Question: I'm trying to use QScintilla 2.8.3 along side Qt5.3 to make a small text editor but I'm having a problem with folding.
As you can see here:

the end of the folding block does not corespond with the closing bracket.
This is how I'm setting up the lexer and folding:
'''
cpplexer->setDefaultFont( font );
cpplexer->setFoldAtElse( true );
cpplexer->setFoldComments( true );
cpplexer->setFoldCompact( true );
cpplexer->setFoldPreprocessor( true );
editor->setLexer( cpplexer );
editor->setFolding( QsciScintilla::BoxedTreeFoldStyle );
'''
Is it possible to have the block end on the same line as the closing bracket? Is there a flag for this or do I need to change something in QScintilla's source ?
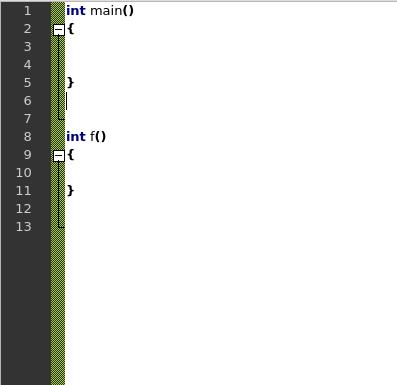
Answer: You just set the <URL> to true, the documentation says:
> virtual void QsciLexerPostScript::setFoldCompact( bool fold ) [virtual, slot]If fold is true then trailing blank lines are included in a fold
block. The default is true.
Turn that off and you'll be good to go.